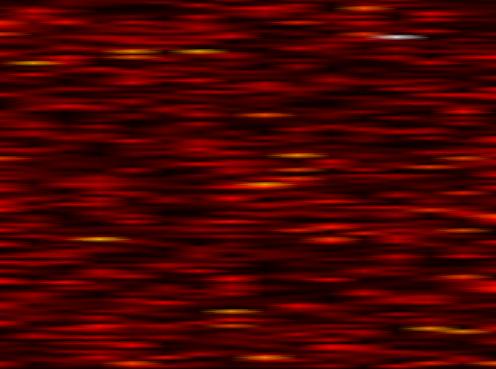
Label: OFDM